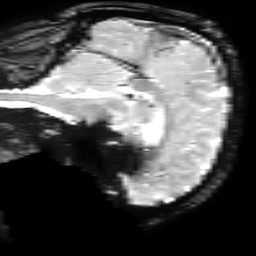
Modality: T2starw
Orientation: sagittal
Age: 30
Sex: male
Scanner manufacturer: ge
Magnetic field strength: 3 T
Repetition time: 0.65 s
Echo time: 0.02 s